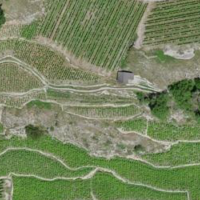
EUNIS habitat code: 40
Species observed at this site:
Bromus tectorum